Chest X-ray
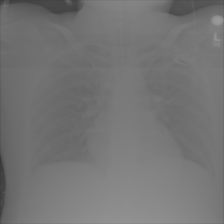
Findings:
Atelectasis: negative
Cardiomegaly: negative
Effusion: negative
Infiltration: negative
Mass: negative
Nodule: negative
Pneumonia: negative
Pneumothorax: negative
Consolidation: negative
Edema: negative
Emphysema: negative
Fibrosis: negative
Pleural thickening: negative
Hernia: negative